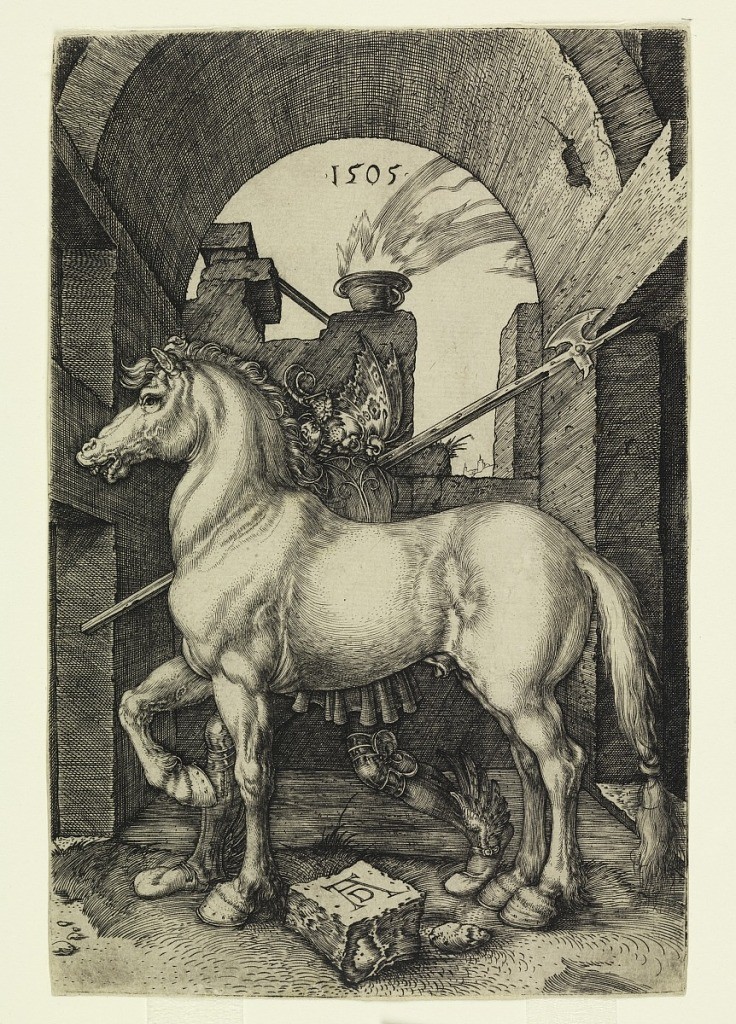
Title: The Small Horse
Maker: Albrecht Dürer, German, 1471–1528
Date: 1505
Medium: Engraving on cream laid paper
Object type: Print
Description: Within an archway a small horse stands in profile, facing left. Behind him stands a warrior, wearing a helmet with a butterfly motif, and winged sandals. His halberd rests on his right shoulder.